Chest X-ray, PA view. Patient: 51 years old, sex M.
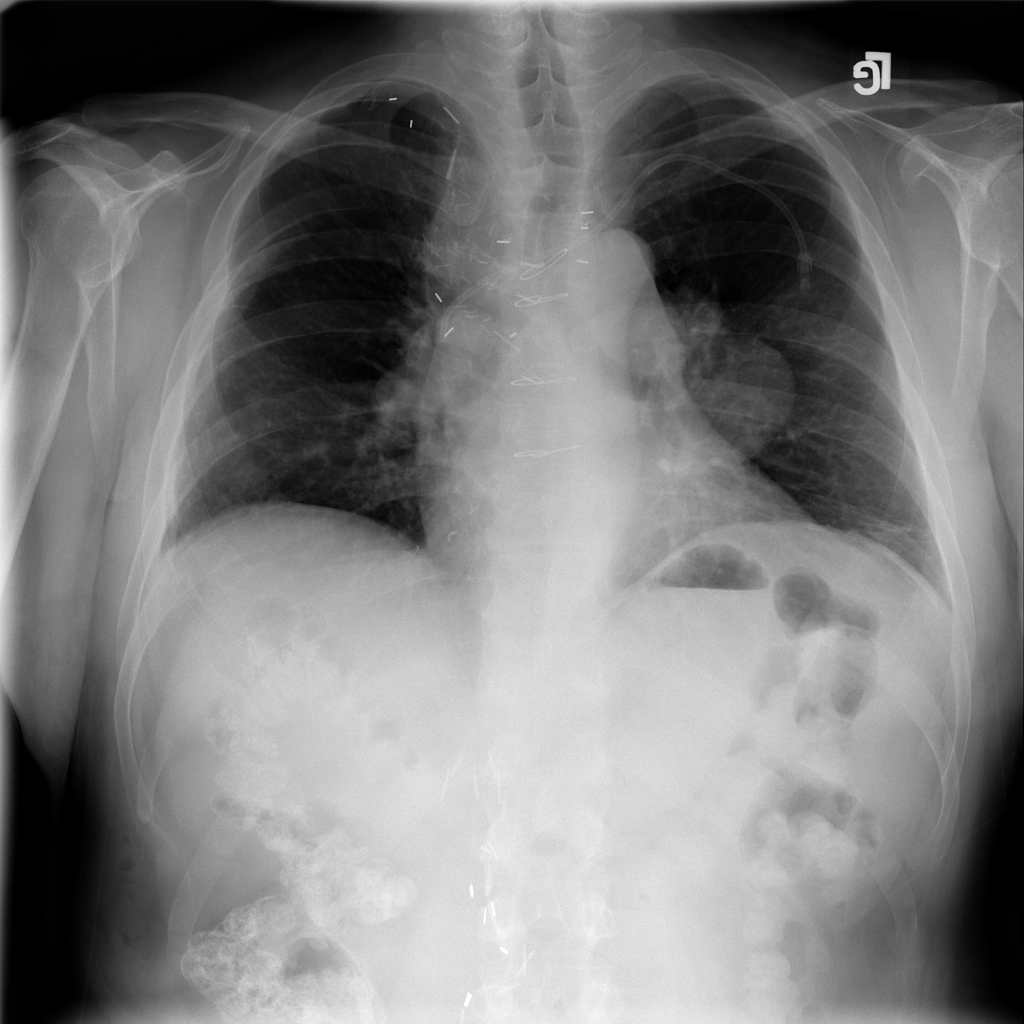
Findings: Atelectasis